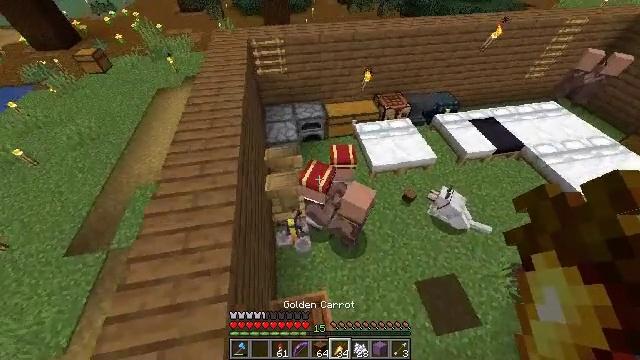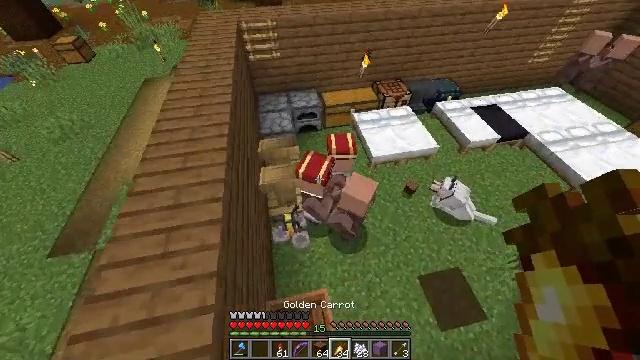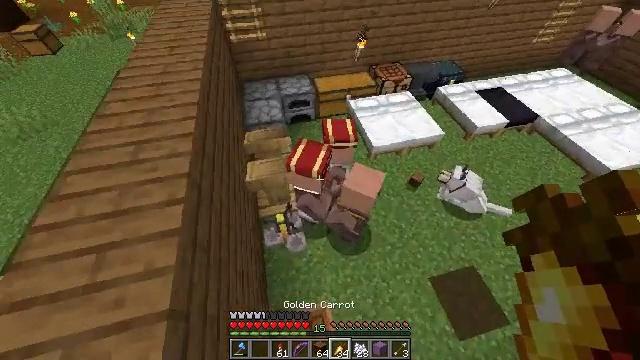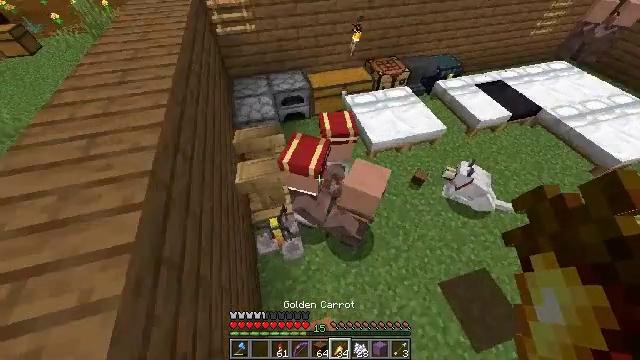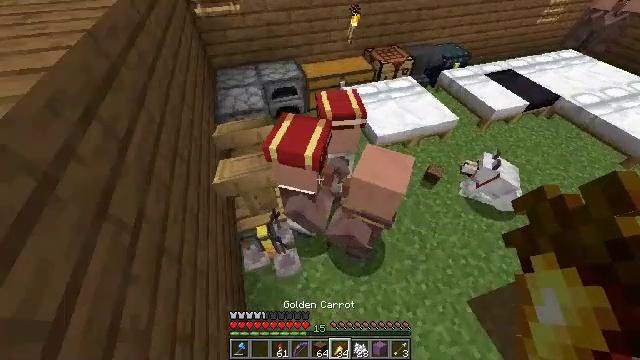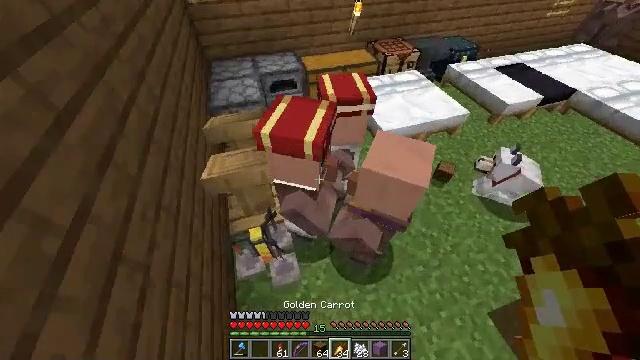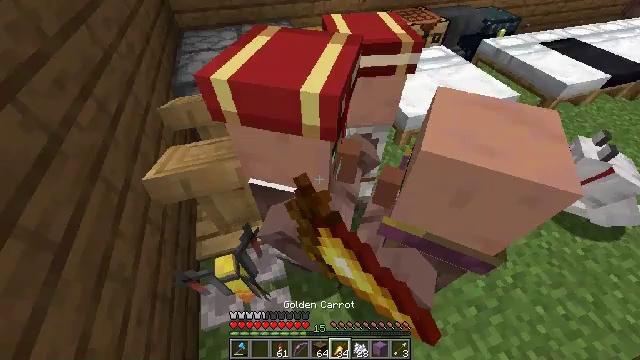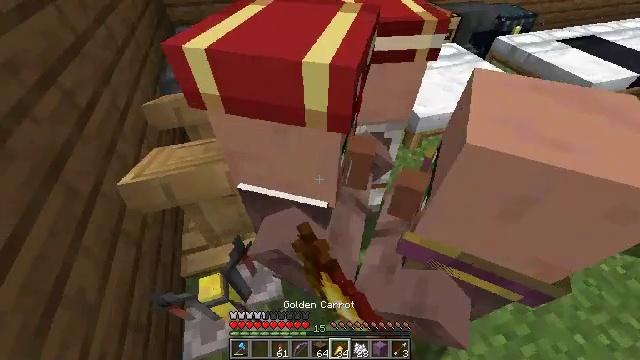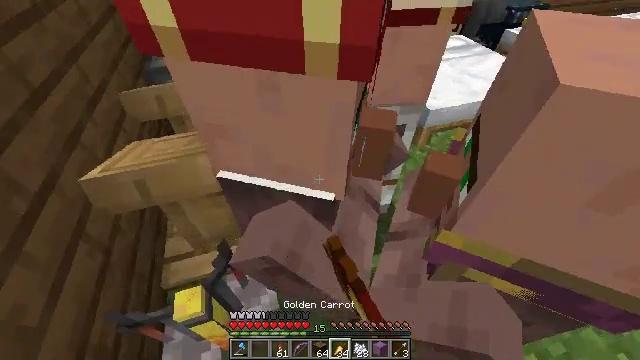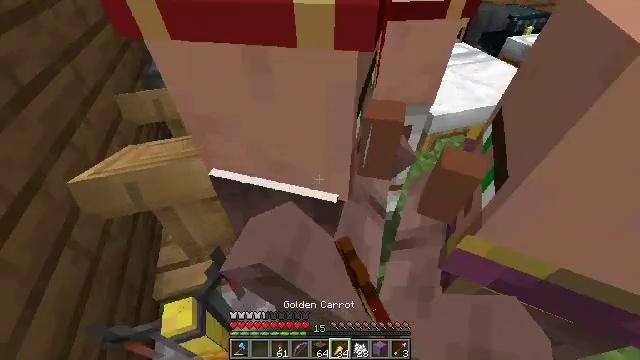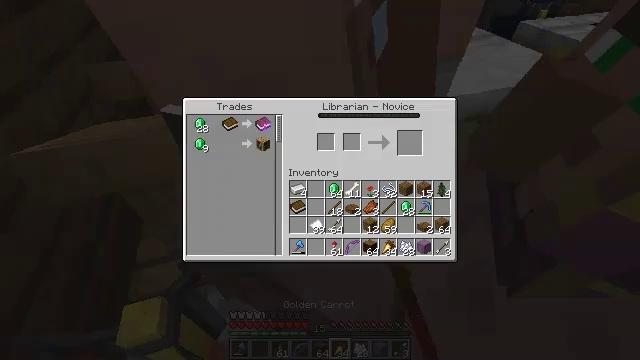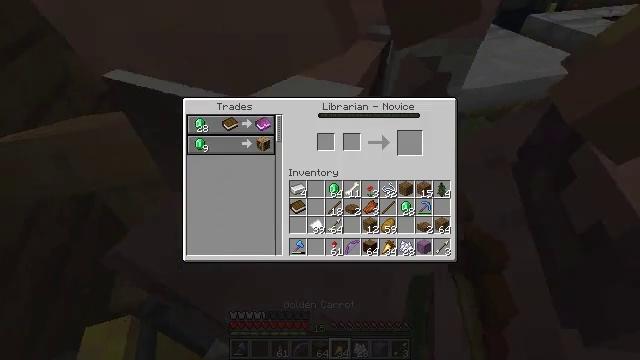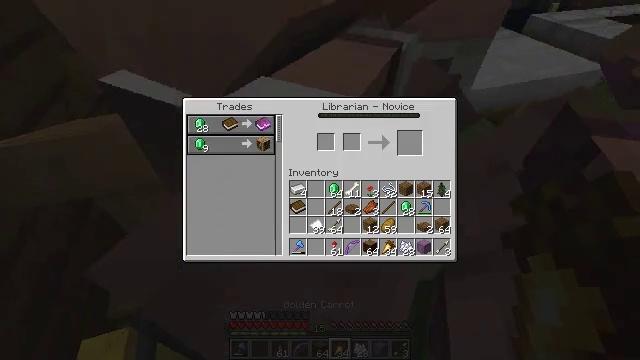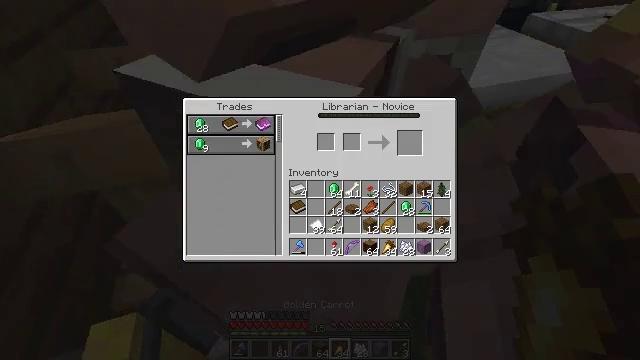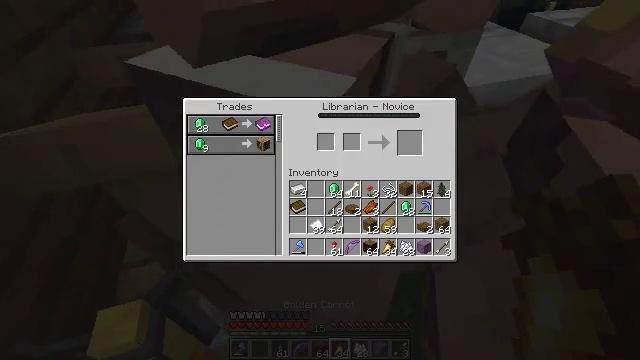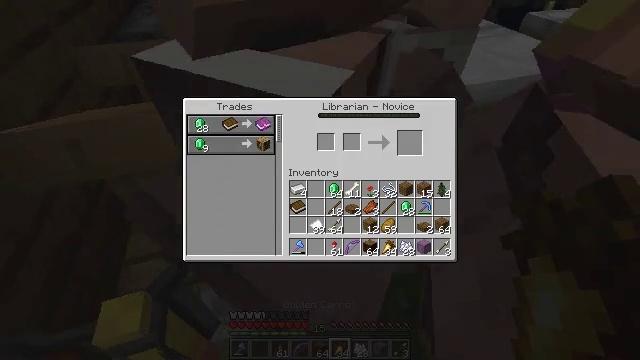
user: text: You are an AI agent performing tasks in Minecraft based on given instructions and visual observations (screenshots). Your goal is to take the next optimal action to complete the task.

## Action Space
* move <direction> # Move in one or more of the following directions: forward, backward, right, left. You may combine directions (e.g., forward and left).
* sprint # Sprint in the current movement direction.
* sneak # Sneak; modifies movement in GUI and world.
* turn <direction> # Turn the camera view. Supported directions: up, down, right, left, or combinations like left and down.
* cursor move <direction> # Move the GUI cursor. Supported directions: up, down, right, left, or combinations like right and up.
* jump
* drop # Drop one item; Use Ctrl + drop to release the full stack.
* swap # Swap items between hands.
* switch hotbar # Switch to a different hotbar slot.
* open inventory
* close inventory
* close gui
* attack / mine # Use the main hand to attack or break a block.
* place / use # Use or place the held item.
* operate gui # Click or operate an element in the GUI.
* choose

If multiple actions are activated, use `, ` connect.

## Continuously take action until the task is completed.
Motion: motion action
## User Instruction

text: Mine the lectern.
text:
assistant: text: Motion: move forward, turn right and down, jump
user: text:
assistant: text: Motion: move forward, turn right and down, jump
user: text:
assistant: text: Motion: move forward, turn right
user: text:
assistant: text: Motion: move forward, turn right and up
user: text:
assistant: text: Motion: use / place
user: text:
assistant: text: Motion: turn up, use / place
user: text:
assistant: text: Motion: turn up, use / place
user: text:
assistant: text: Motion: turn up
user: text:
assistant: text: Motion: turn up
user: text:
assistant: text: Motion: open gui
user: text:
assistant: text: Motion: no_op
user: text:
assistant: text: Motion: no_op
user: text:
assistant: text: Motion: cursor move up
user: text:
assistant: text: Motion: no_op
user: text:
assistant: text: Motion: no_op
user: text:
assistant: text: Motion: cursor move left and up
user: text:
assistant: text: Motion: cursor move left and up
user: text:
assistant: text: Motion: cursor move left and up
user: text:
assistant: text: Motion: cursor move left and up
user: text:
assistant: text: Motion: no_op
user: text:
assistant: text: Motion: no_op
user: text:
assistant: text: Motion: no_op
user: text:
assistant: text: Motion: no_op
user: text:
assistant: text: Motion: no_op
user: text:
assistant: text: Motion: no_op
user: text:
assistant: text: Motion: no_op
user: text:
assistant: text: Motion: close gui
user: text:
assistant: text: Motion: turn right
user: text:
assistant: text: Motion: move forward, turn right
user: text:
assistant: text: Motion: move forward, turn right and up